Interaction volume radius: 5 \u00c5
Interaction volume height: 10 \u00c5
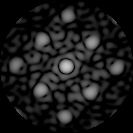
Disorder parameter: 0.178